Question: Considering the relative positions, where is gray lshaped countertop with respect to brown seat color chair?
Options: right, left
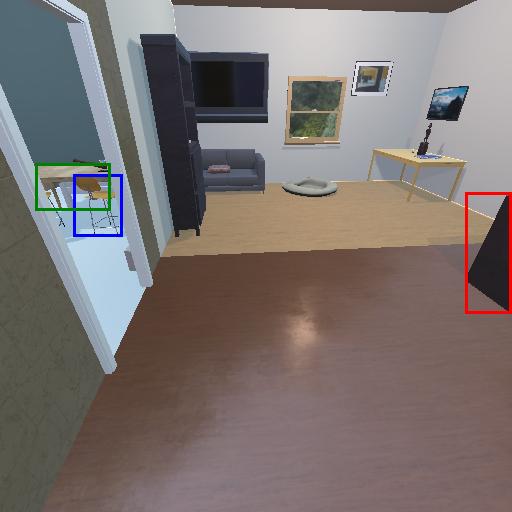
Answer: right